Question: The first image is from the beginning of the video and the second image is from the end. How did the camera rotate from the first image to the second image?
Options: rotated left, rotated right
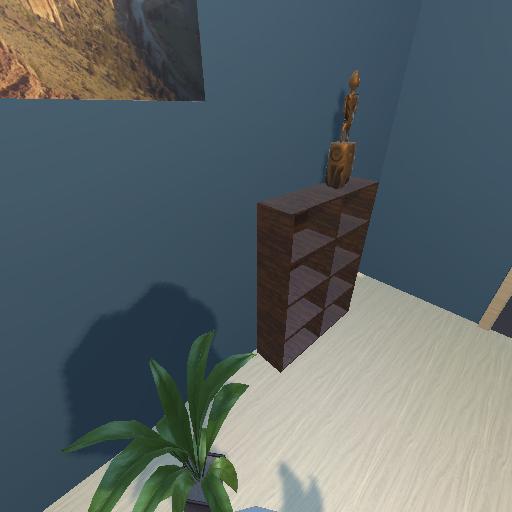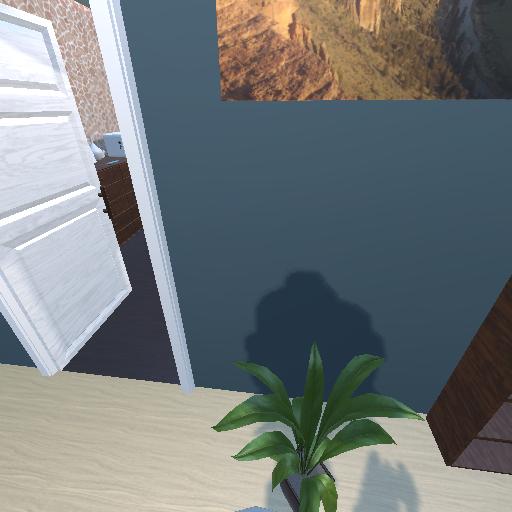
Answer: rotated left